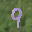
Label: 9